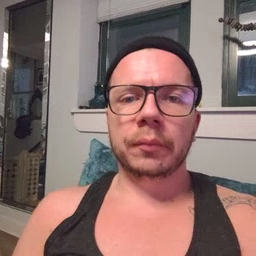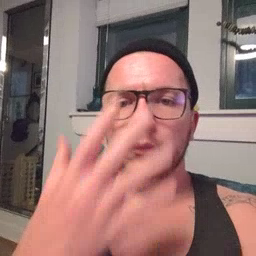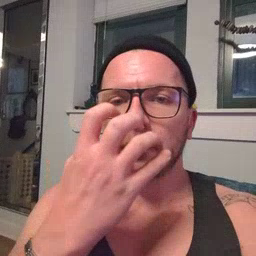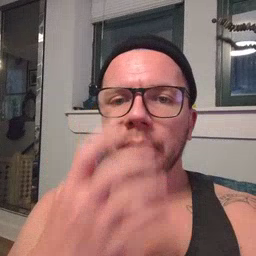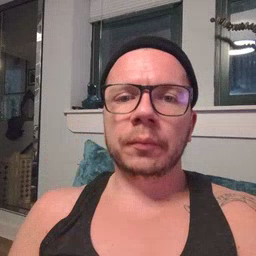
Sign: mad